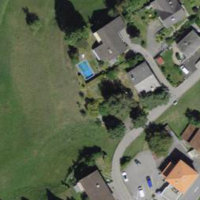
EUNIS habitat code: 54
Species observed at this site:
Clematis vitalba